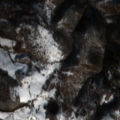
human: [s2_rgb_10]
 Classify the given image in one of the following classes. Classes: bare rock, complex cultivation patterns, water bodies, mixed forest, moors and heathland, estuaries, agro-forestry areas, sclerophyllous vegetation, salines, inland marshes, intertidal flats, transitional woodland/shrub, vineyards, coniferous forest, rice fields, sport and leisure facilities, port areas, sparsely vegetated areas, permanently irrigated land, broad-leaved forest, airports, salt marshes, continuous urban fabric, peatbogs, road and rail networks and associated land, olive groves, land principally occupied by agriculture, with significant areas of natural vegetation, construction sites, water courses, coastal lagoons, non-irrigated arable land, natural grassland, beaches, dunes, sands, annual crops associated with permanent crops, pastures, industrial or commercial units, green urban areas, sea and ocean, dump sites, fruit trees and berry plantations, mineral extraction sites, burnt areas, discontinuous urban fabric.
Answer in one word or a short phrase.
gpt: land principally occupied by agriculture, with significant areas of natural vegetation, broad-leaved forest, natural grassland, transitional woodland/shrub